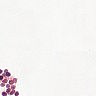
Metastatic tissue present: no